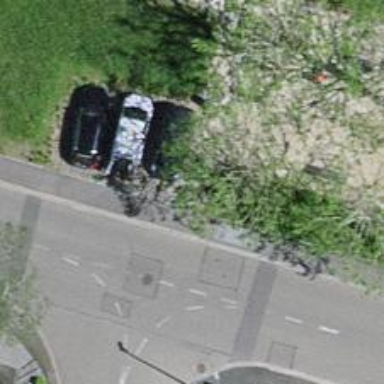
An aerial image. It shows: Compacted footway.